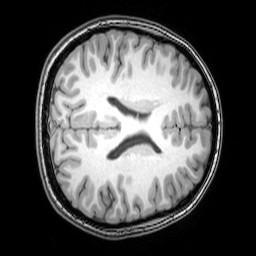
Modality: T1w
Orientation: axial
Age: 21
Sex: female
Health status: healthy
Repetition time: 0.081 s
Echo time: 0.037 s